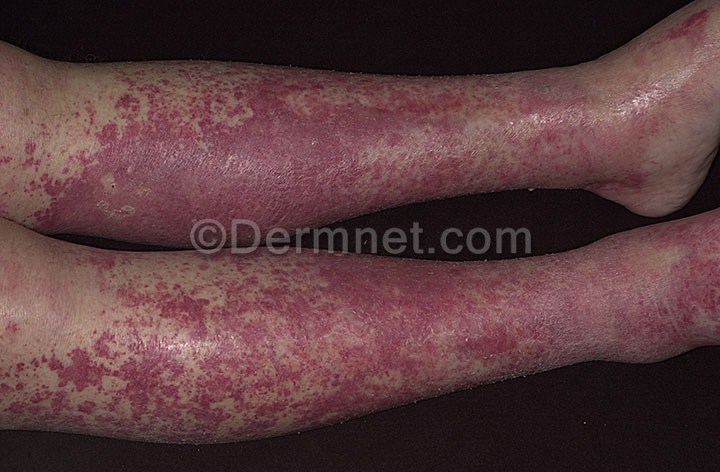
Disease: Vasculitis Photos